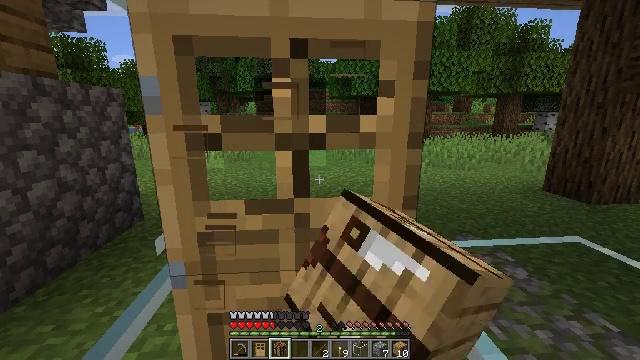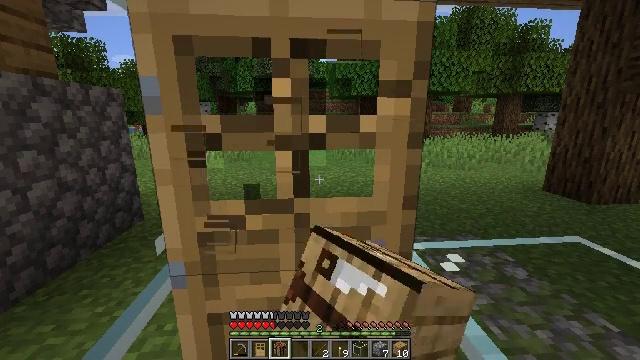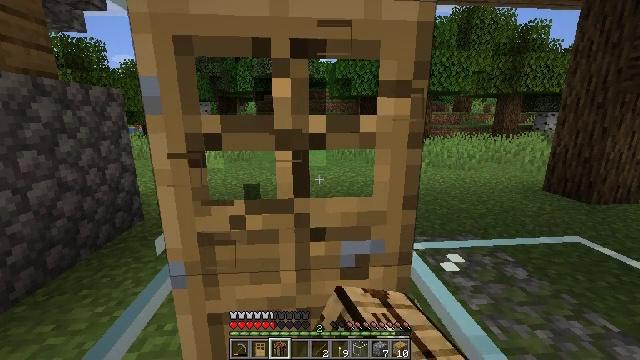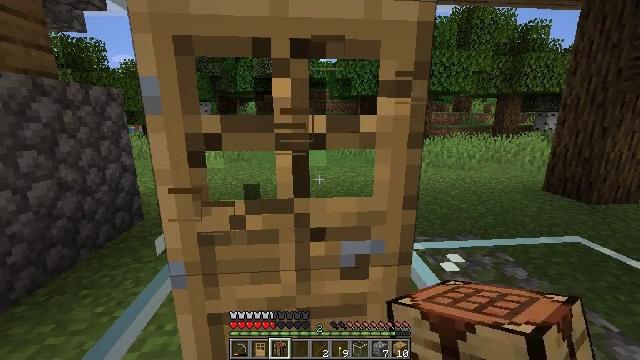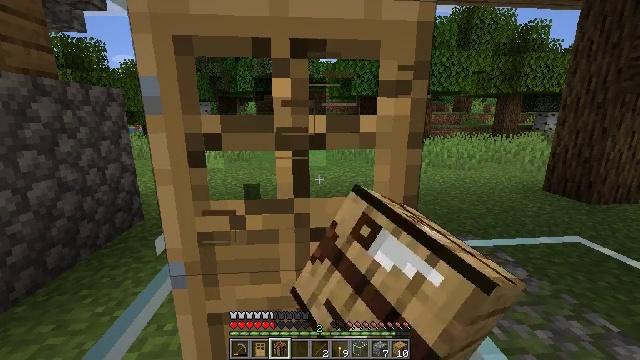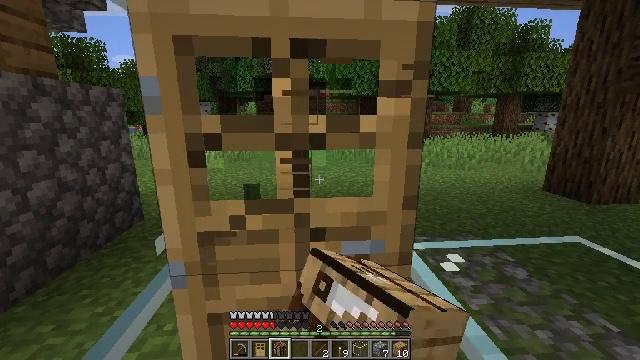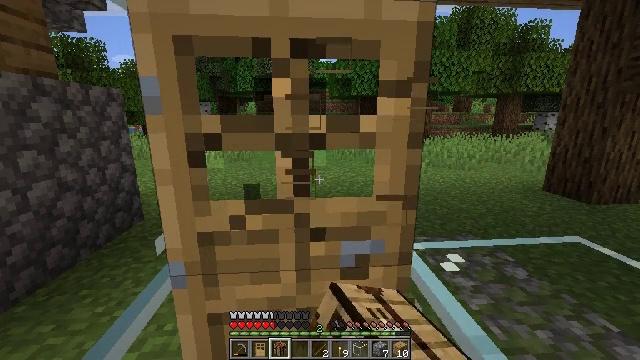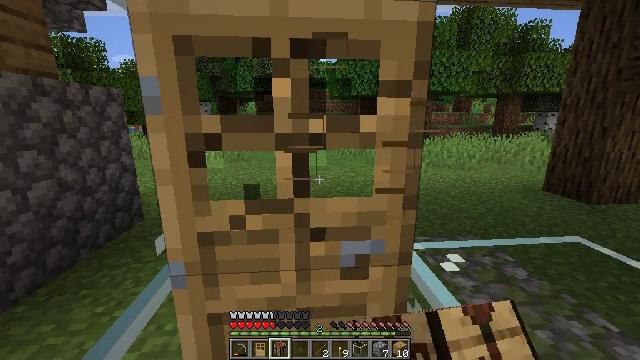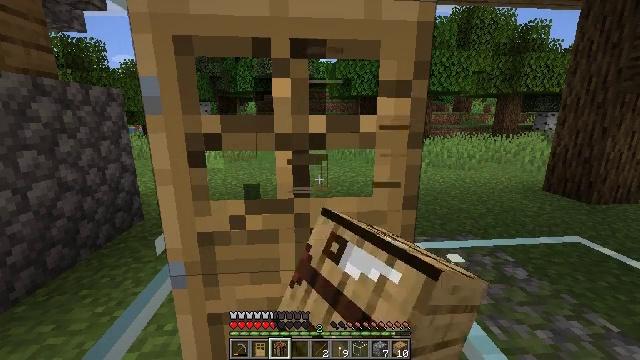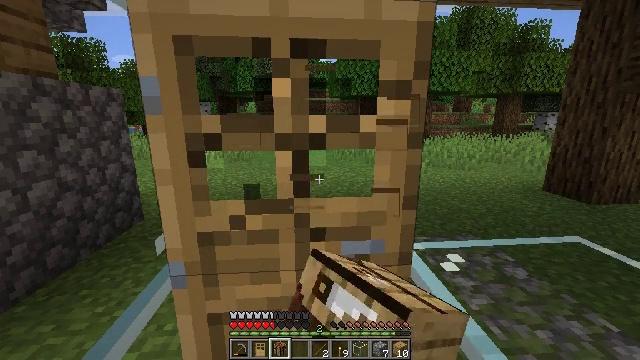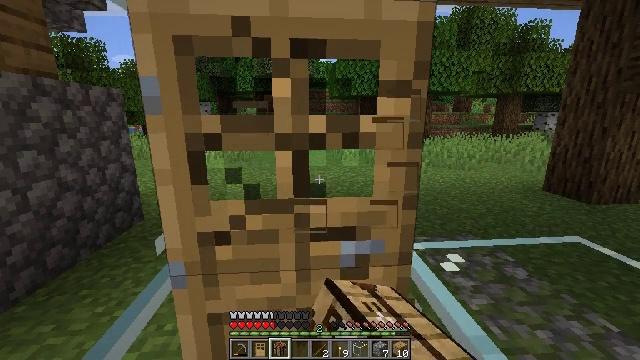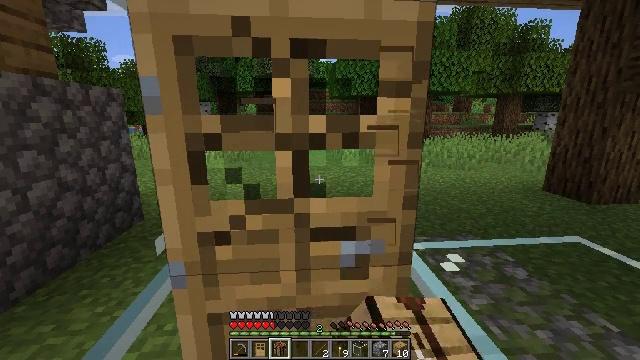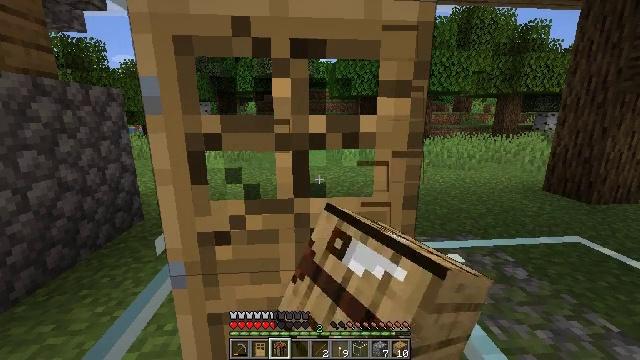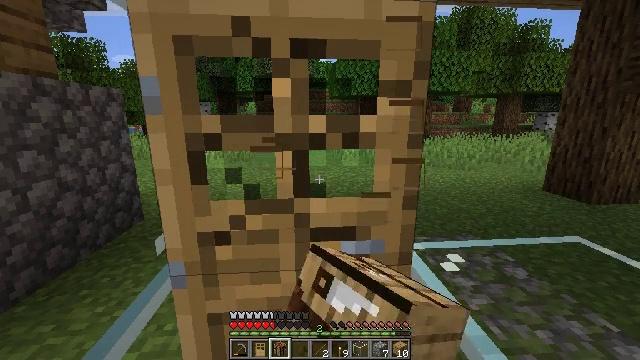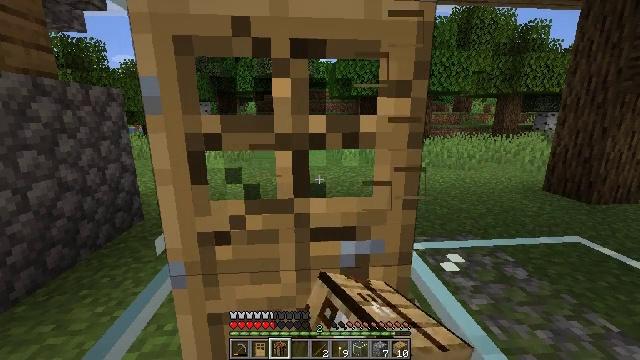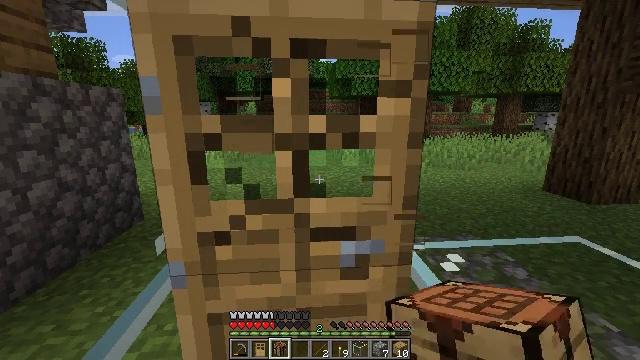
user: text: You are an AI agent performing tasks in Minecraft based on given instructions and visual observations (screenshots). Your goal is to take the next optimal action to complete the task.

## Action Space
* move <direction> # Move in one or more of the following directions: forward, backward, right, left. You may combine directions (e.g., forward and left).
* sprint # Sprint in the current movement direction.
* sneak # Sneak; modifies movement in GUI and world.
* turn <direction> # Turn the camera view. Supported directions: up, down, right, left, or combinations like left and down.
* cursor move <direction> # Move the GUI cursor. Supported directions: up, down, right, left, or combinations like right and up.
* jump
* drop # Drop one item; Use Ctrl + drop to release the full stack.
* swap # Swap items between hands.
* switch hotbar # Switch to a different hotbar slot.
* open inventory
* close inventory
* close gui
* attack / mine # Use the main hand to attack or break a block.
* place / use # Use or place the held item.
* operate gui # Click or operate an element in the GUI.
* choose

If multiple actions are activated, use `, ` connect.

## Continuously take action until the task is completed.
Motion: motion action
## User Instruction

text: Attack the oak door to gather it.
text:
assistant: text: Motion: attack / mine
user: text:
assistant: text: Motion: attack / mine
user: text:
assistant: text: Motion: attack / mine
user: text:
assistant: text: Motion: attack / mine
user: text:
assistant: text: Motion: attack / mine
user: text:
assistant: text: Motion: attack / mine
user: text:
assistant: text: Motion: attack / mine
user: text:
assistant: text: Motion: attack / mine
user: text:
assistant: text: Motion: attack / mine
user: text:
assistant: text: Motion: attack / mine
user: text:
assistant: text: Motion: attack / mine
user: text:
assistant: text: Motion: attack / mine
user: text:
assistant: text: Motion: attack / mine
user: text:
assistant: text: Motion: attack / mine
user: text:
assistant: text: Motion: attack / mine
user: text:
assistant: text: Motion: attack / mine
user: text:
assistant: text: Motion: attack / mine
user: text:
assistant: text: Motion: attack / mine
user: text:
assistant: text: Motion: attack / mine
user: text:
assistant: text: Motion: attack / mine
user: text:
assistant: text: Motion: attack / mine
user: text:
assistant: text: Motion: attack / mine
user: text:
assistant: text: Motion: attack / mine
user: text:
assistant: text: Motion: attack / mine
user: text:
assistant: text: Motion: attack / mine
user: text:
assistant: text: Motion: attack / mine
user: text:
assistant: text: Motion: attack / mine
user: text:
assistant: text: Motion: attack / mine
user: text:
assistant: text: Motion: attack / mine
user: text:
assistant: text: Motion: attack / mine